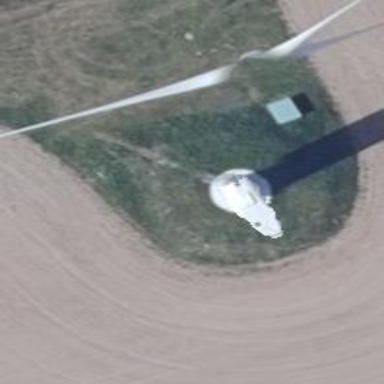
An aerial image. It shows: Wind generator with horizontal axis. The generator is wind turbine.